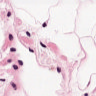
Metastatic tissue present: no